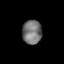
Tissue: lung
Cell type: Endothelial cells
Senescence score: 0.5824
Nuclear area (px): 467
Mean DAPI intensity: 114.739